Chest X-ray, PA view. Patient: 42 years old, sex F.
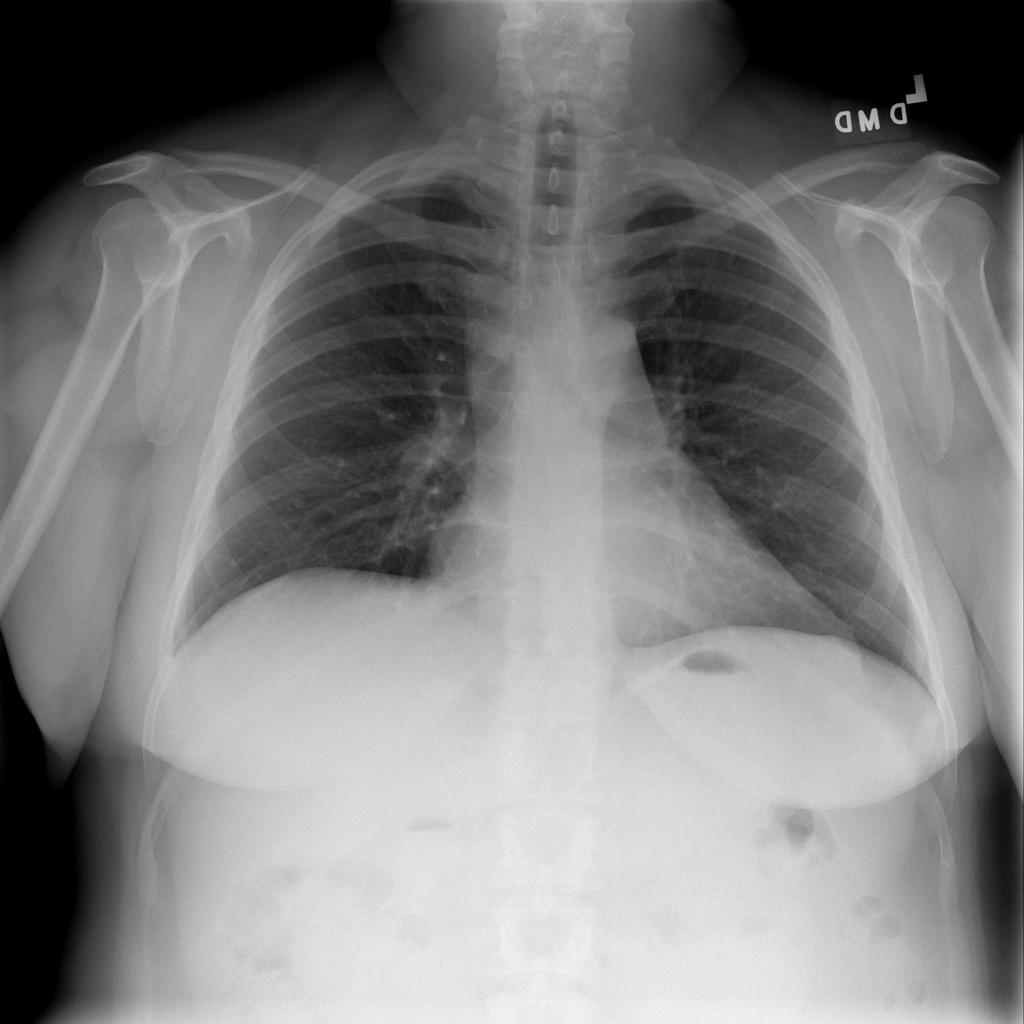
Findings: No Finding